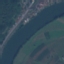
Land use / land cover class: River